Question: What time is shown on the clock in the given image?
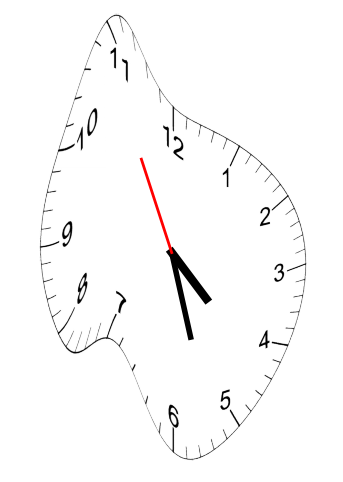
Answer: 04:26:55